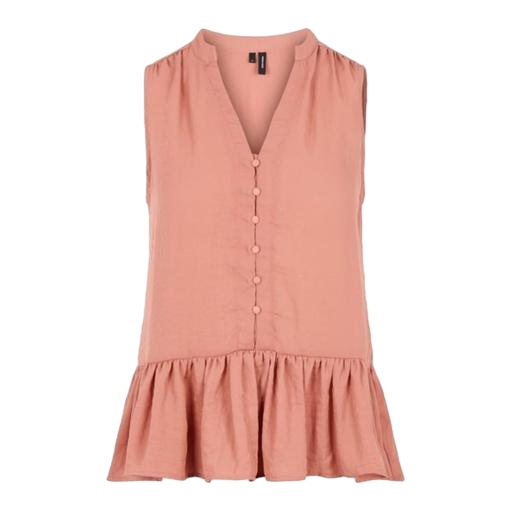
sleeveless and dark peach color, sleeveless tunic top ruffle detail, pink peplum top, white background